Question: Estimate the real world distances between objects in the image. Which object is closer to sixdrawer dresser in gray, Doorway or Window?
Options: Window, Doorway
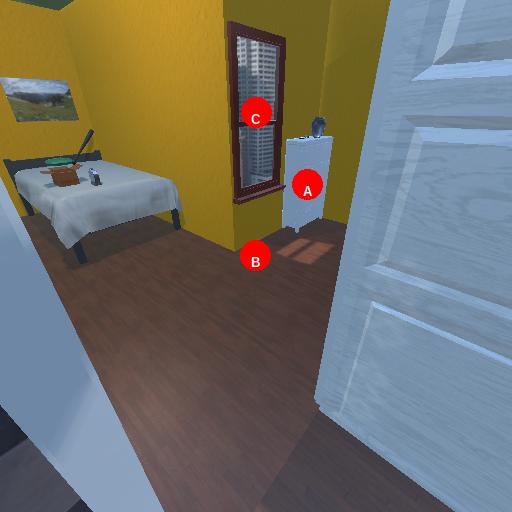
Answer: Window